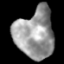
Tissue: lung
Cell type: Epithelial cells
Senescence score: 0.1515
Nuclear area (px): 1849
Mean DAPI intensity: 153.612